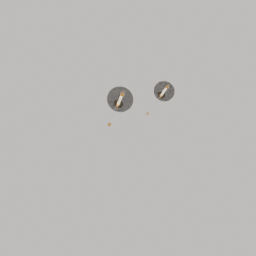
Label: lighting